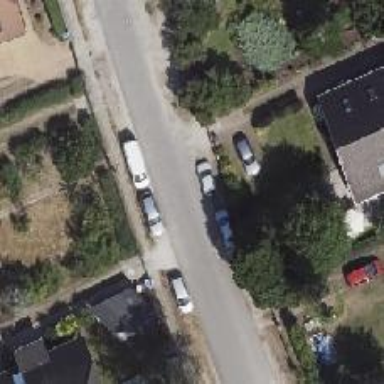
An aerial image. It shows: Smooth asphalt road in residential area.